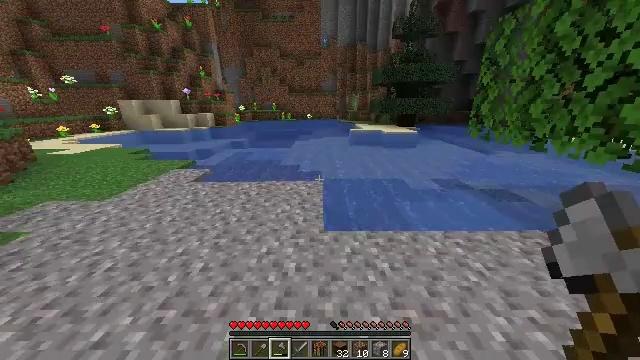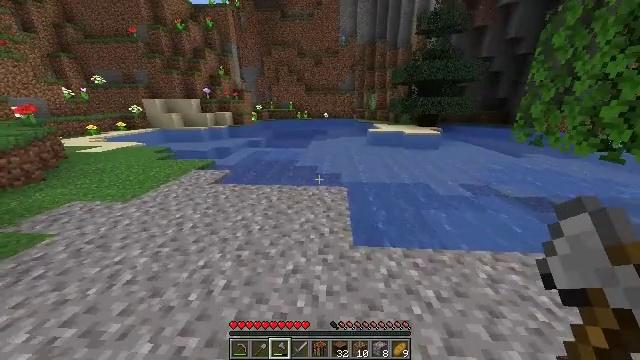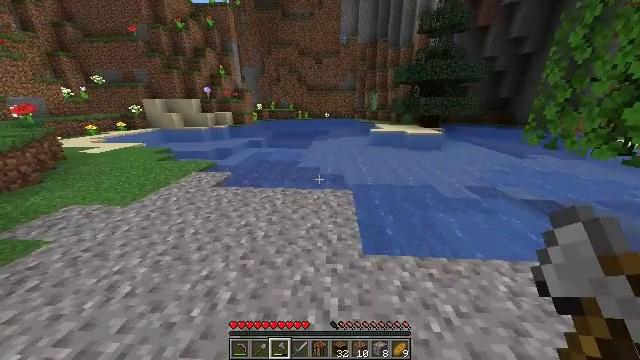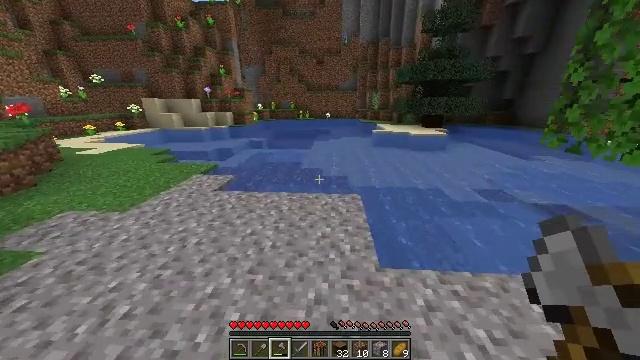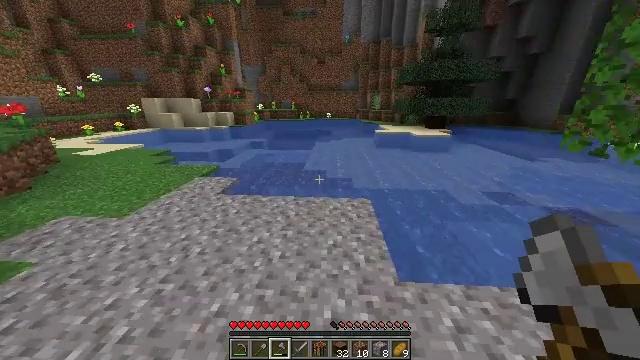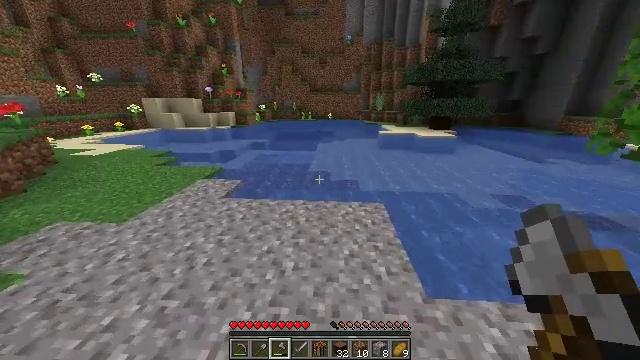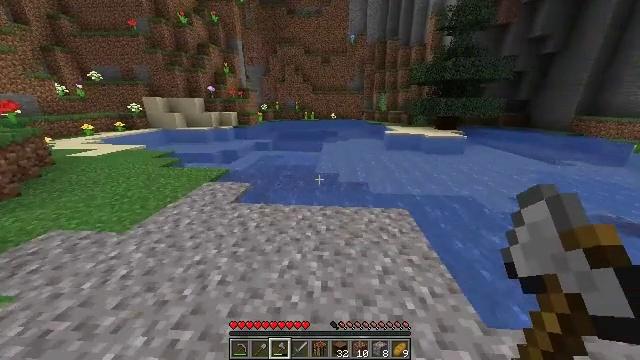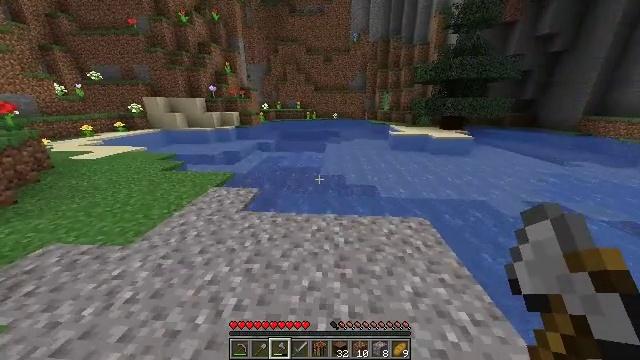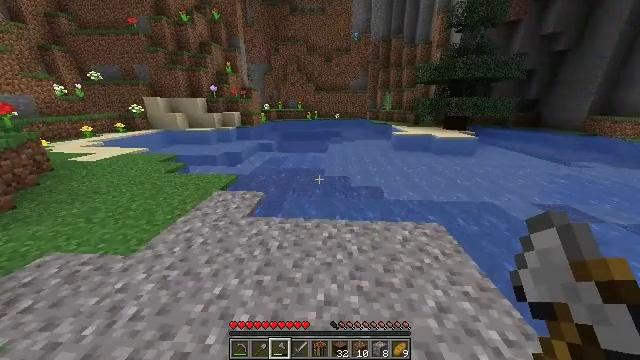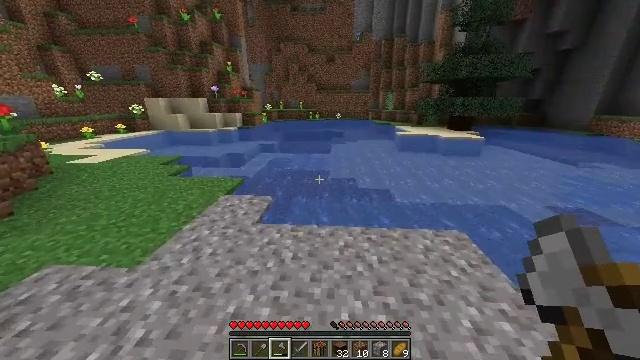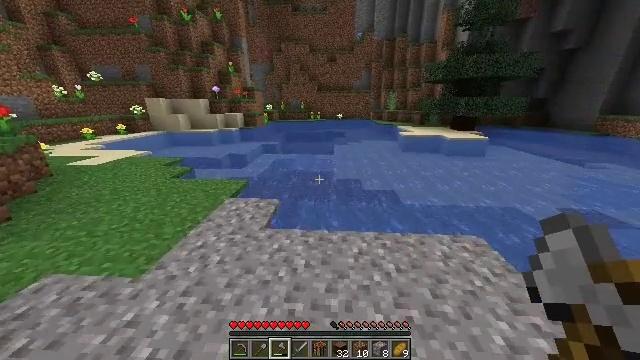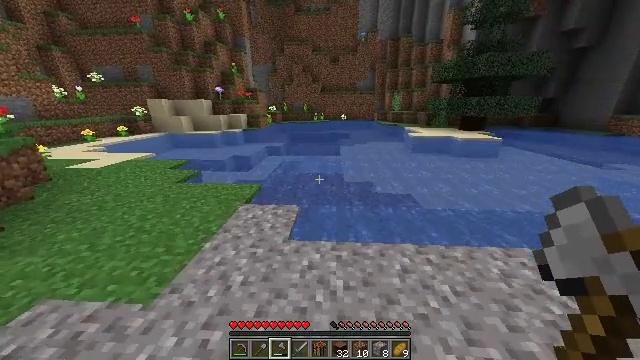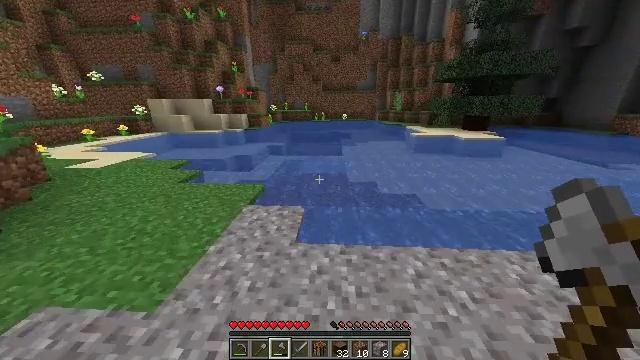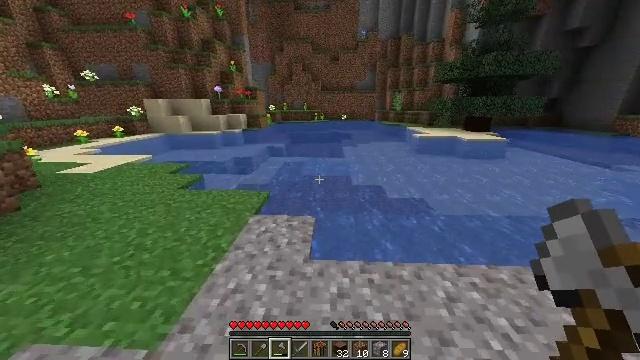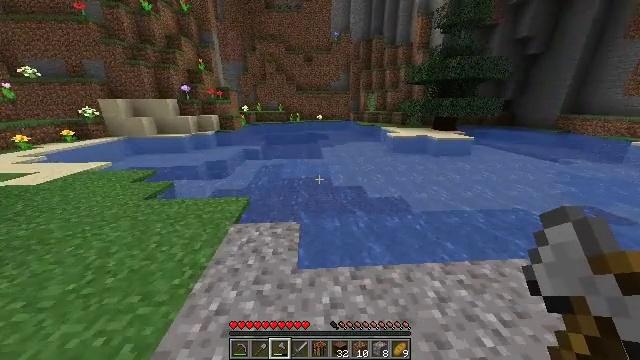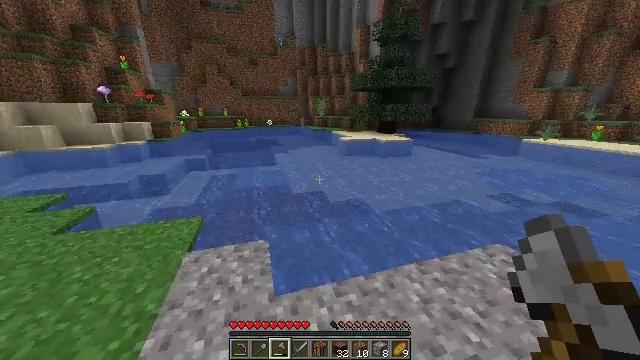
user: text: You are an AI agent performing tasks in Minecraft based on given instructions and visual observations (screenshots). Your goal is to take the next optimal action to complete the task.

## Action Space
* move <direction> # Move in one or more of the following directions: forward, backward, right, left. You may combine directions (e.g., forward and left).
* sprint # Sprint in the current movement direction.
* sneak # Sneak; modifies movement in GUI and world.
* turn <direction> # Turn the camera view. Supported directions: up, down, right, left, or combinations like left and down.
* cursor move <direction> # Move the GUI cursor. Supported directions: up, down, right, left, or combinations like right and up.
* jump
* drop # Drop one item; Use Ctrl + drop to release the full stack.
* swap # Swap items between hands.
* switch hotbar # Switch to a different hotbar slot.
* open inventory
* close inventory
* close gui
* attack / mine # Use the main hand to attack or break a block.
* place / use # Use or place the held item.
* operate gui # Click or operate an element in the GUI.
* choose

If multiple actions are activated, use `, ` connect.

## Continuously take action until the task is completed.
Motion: motion action
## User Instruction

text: Gather the bright orange tulip.
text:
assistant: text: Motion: move forward and move left, sprint, turn left
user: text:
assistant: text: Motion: move forward and move left, sprint
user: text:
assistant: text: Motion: move forward and move left, sprint
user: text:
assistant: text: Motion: move forward and move left, sprint
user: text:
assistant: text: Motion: move forward and move left, sprint
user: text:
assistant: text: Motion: move forward and move left, sprint
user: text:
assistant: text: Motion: move forward and move left, sprint
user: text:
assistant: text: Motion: move forward and move left, sprint
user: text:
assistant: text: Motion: move forward and move left, sprint
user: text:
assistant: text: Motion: move forward and move left, sprint
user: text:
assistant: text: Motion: move forward and move left, sprint
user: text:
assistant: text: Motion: move forward and move left, sprint
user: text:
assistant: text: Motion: move forward and move left, sprint
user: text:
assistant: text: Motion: move forward and move left, sprint, turn right
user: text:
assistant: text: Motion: move forward and move left, sprint, turn right and up
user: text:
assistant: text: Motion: move forward and move left, sprint, turn right and up
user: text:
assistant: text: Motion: move forward and move left, sprint, turn right
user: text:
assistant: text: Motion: move forward and move left, sprint
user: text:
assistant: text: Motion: move forward and move left, sprint
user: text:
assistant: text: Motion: move forward and move left, sprint
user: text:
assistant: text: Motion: move forward and move left, sprint
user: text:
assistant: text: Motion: move forward and move left, sprint
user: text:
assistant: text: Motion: move left
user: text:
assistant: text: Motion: move left
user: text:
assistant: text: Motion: move left
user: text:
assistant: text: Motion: move left
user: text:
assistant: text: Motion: move left, turn left
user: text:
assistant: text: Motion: move left, turn left and up
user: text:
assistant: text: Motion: move left, turn left and up
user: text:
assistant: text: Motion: move left, turn left